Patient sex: M
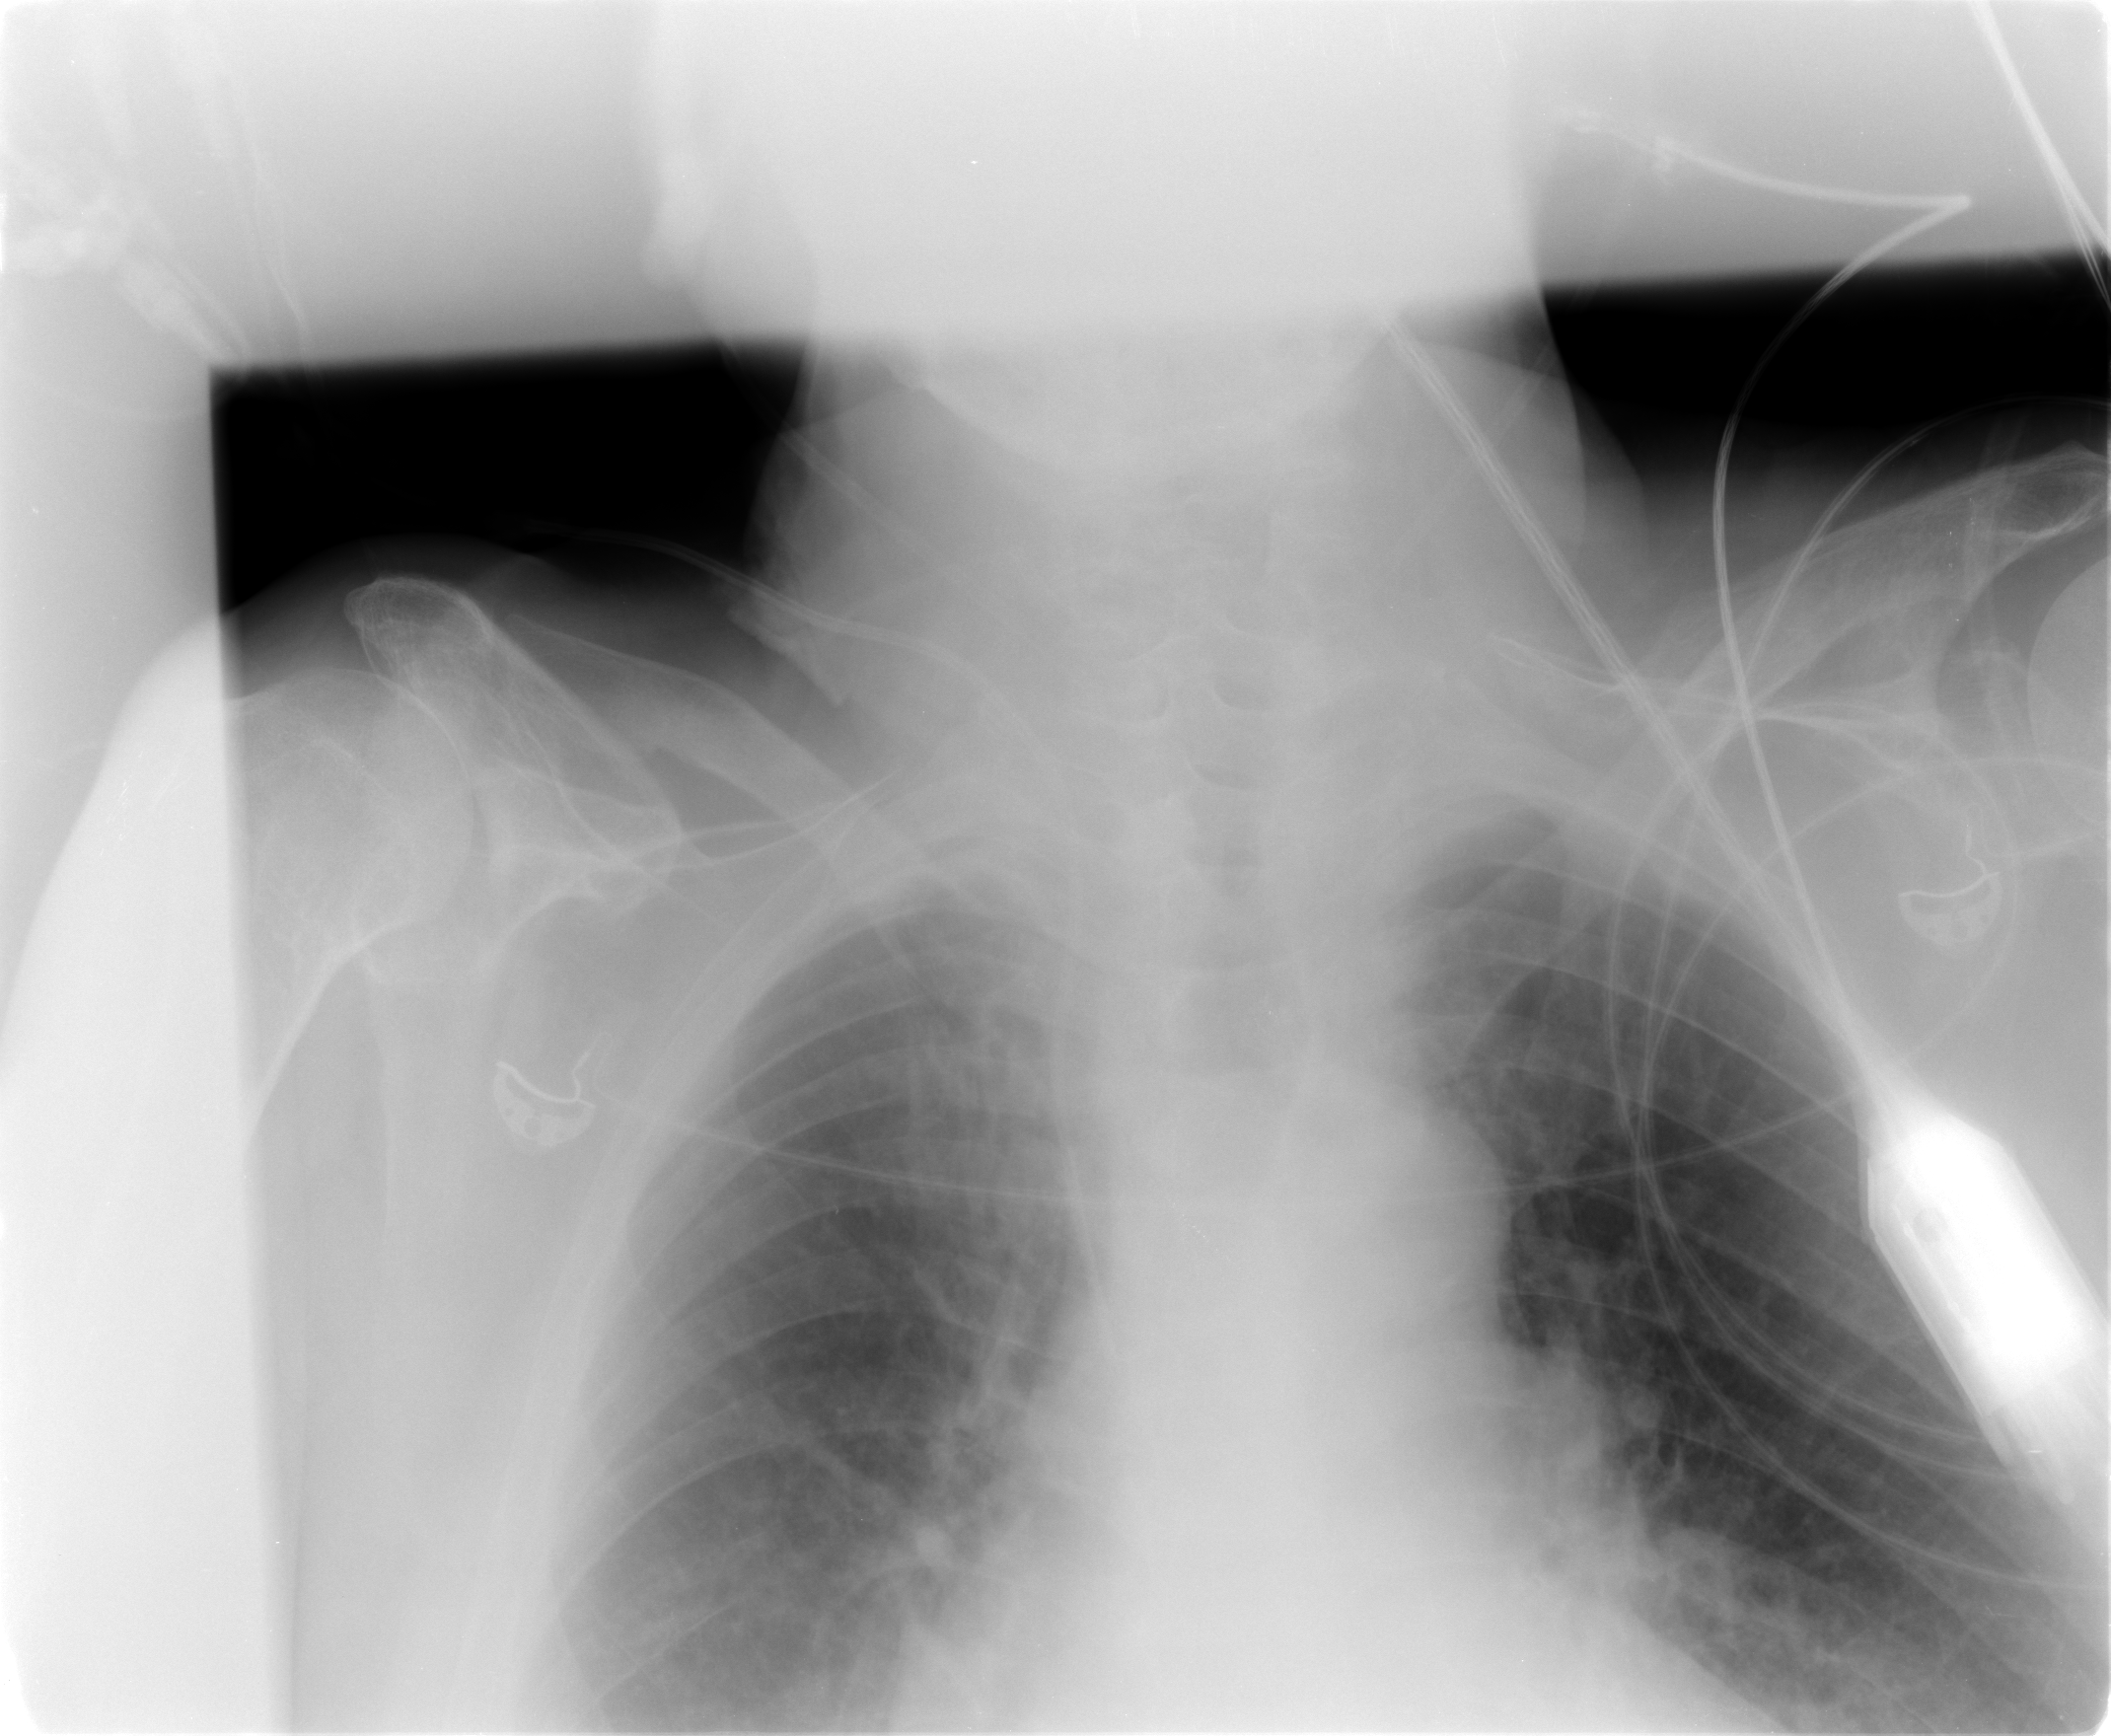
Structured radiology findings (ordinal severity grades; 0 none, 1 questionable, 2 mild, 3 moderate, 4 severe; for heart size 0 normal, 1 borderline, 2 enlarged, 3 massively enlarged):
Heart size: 2
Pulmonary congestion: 2
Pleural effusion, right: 2
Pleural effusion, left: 2
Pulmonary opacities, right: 2
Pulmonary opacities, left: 2
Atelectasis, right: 2
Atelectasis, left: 2